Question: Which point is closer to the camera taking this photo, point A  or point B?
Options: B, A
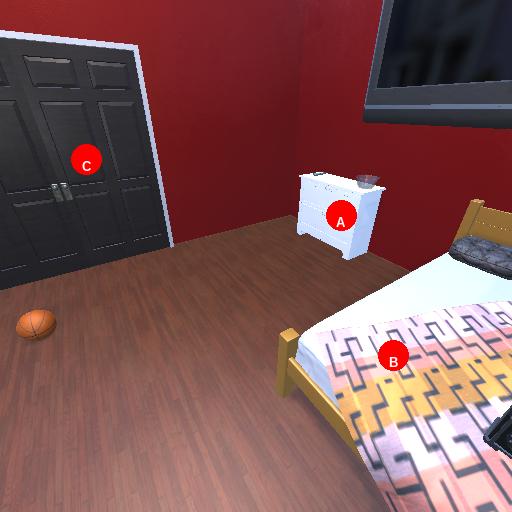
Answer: B